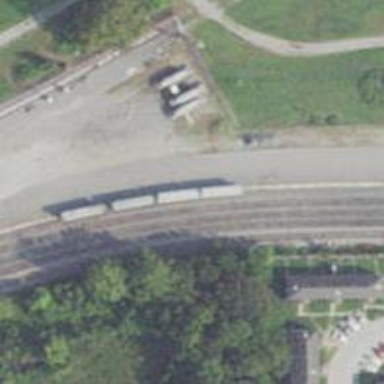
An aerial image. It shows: Railway yard used for servicing trains.